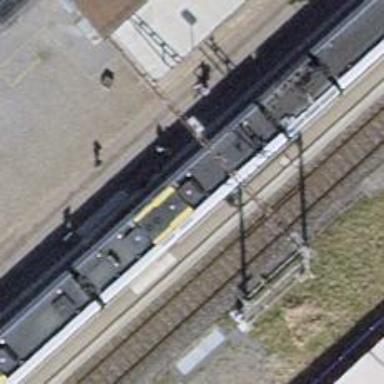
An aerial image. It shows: Stop position for public transport on the railway.